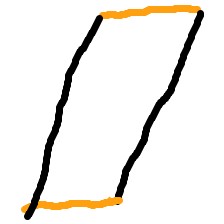
Shape: parallelogram